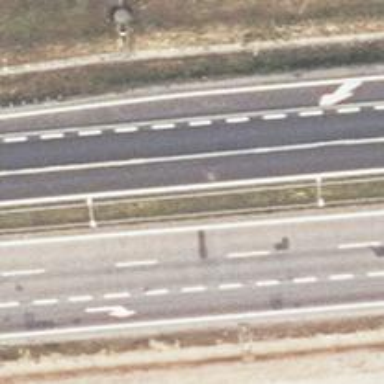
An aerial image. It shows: Asphalt surface.